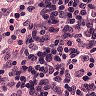
Metastatic tissue present: no